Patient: sex M, age 64
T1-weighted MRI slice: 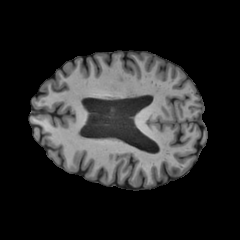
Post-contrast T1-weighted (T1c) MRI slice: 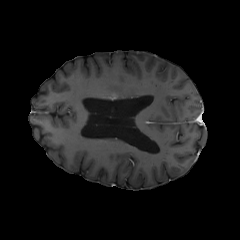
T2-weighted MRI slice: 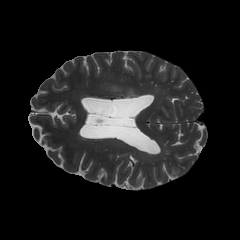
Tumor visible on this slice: yes
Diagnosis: Glioblastoma, IDH-wildtype
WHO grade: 4